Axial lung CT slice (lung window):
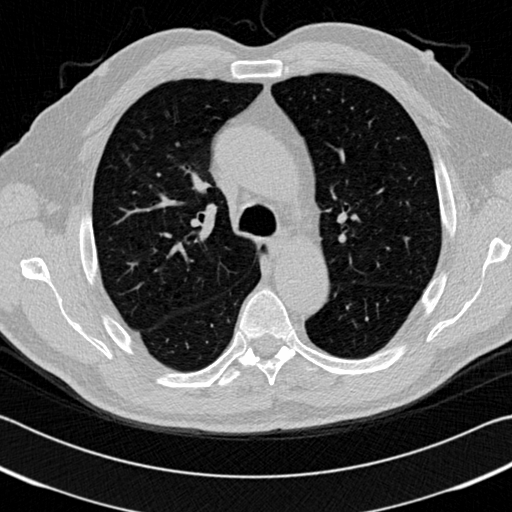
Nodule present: no